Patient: sex F, age 61
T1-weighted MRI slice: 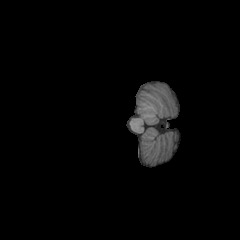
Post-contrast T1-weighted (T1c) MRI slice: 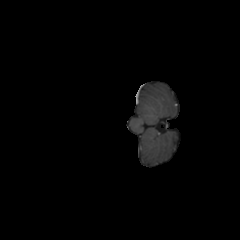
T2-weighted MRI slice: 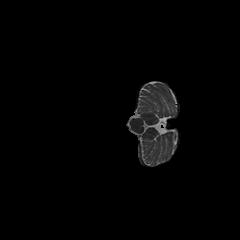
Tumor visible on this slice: no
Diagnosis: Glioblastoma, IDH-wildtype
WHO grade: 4